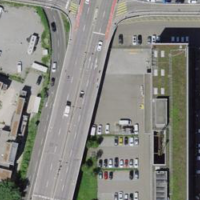
EUNIS habitat code: 54
Species observed at this site:
Veronica chamaedrys
Plantago lanceolata
Hypericum perforatum
Campanula trachelium
Prunella vulgaris
Urtica dioica
Taraxacum officinale